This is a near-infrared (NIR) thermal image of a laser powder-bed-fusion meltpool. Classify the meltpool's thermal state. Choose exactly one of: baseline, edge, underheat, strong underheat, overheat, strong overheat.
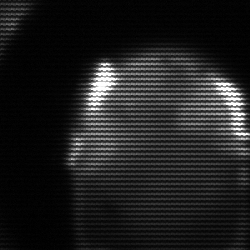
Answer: edge